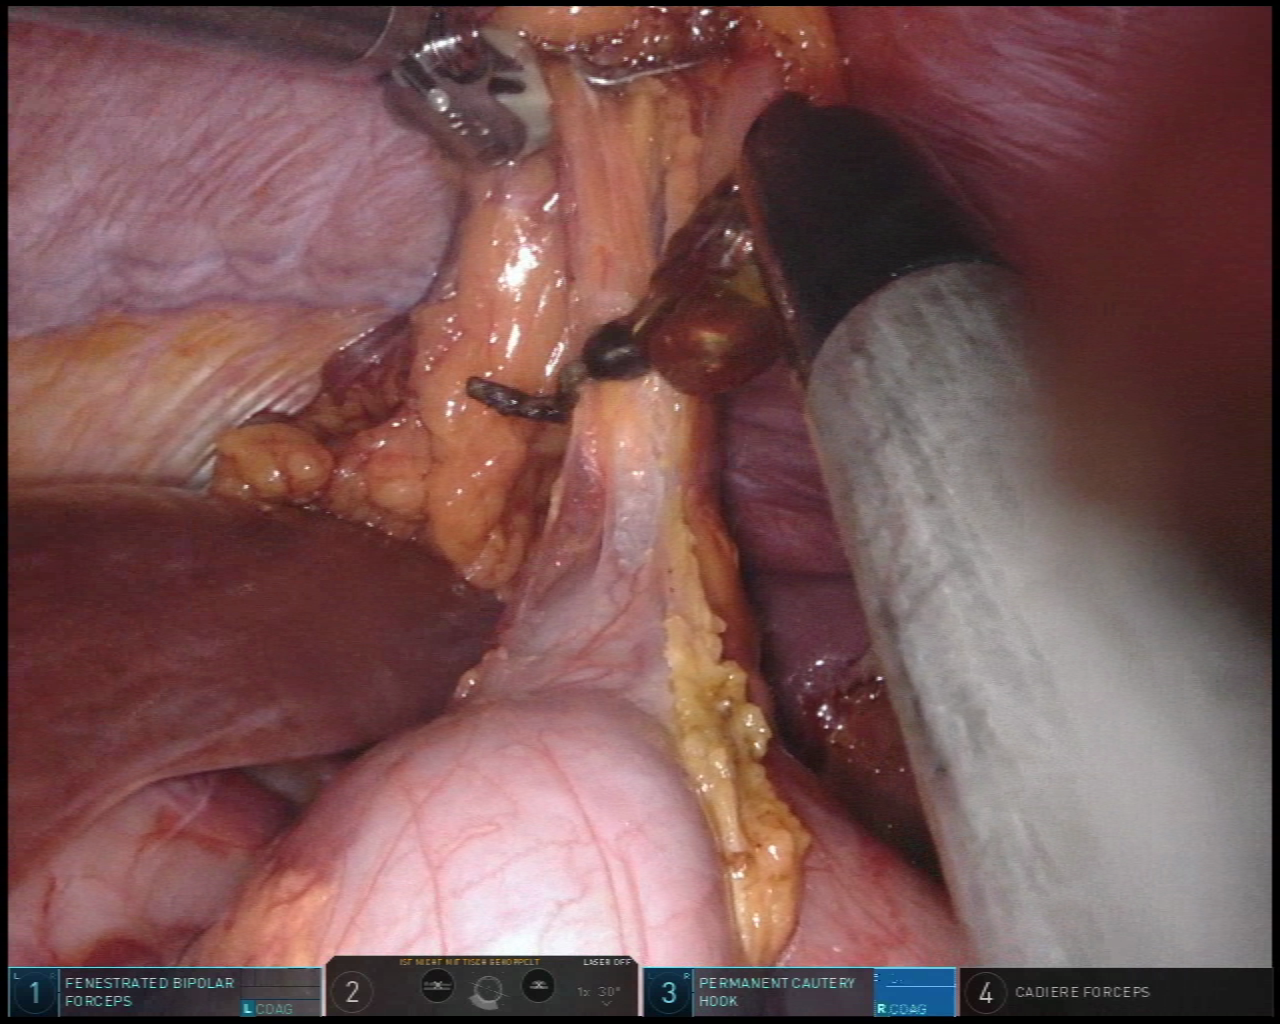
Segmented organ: colon
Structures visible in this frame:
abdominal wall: yes
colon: yes
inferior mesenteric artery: no
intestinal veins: no
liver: yes
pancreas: no
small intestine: no
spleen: yes
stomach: yes
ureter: no
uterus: no
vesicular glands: no